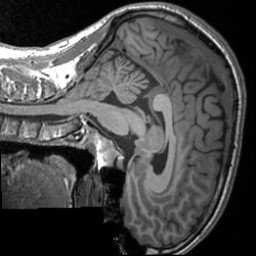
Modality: T1w
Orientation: sagittal
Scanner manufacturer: siemens
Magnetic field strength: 3 T
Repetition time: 1.9 s
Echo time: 0.00226 s